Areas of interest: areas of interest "Purple Court Garden"
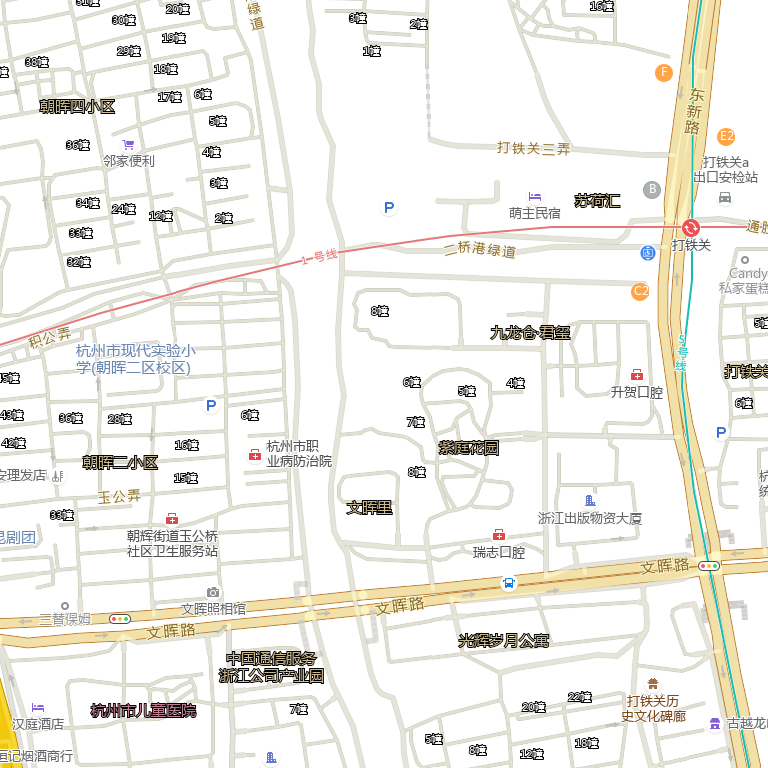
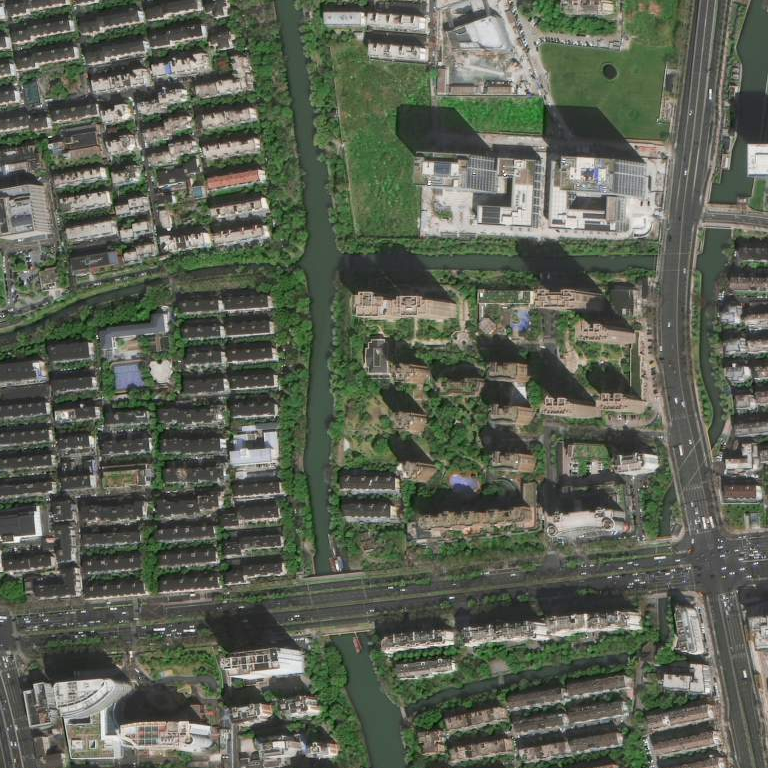